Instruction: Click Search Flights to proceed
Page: home
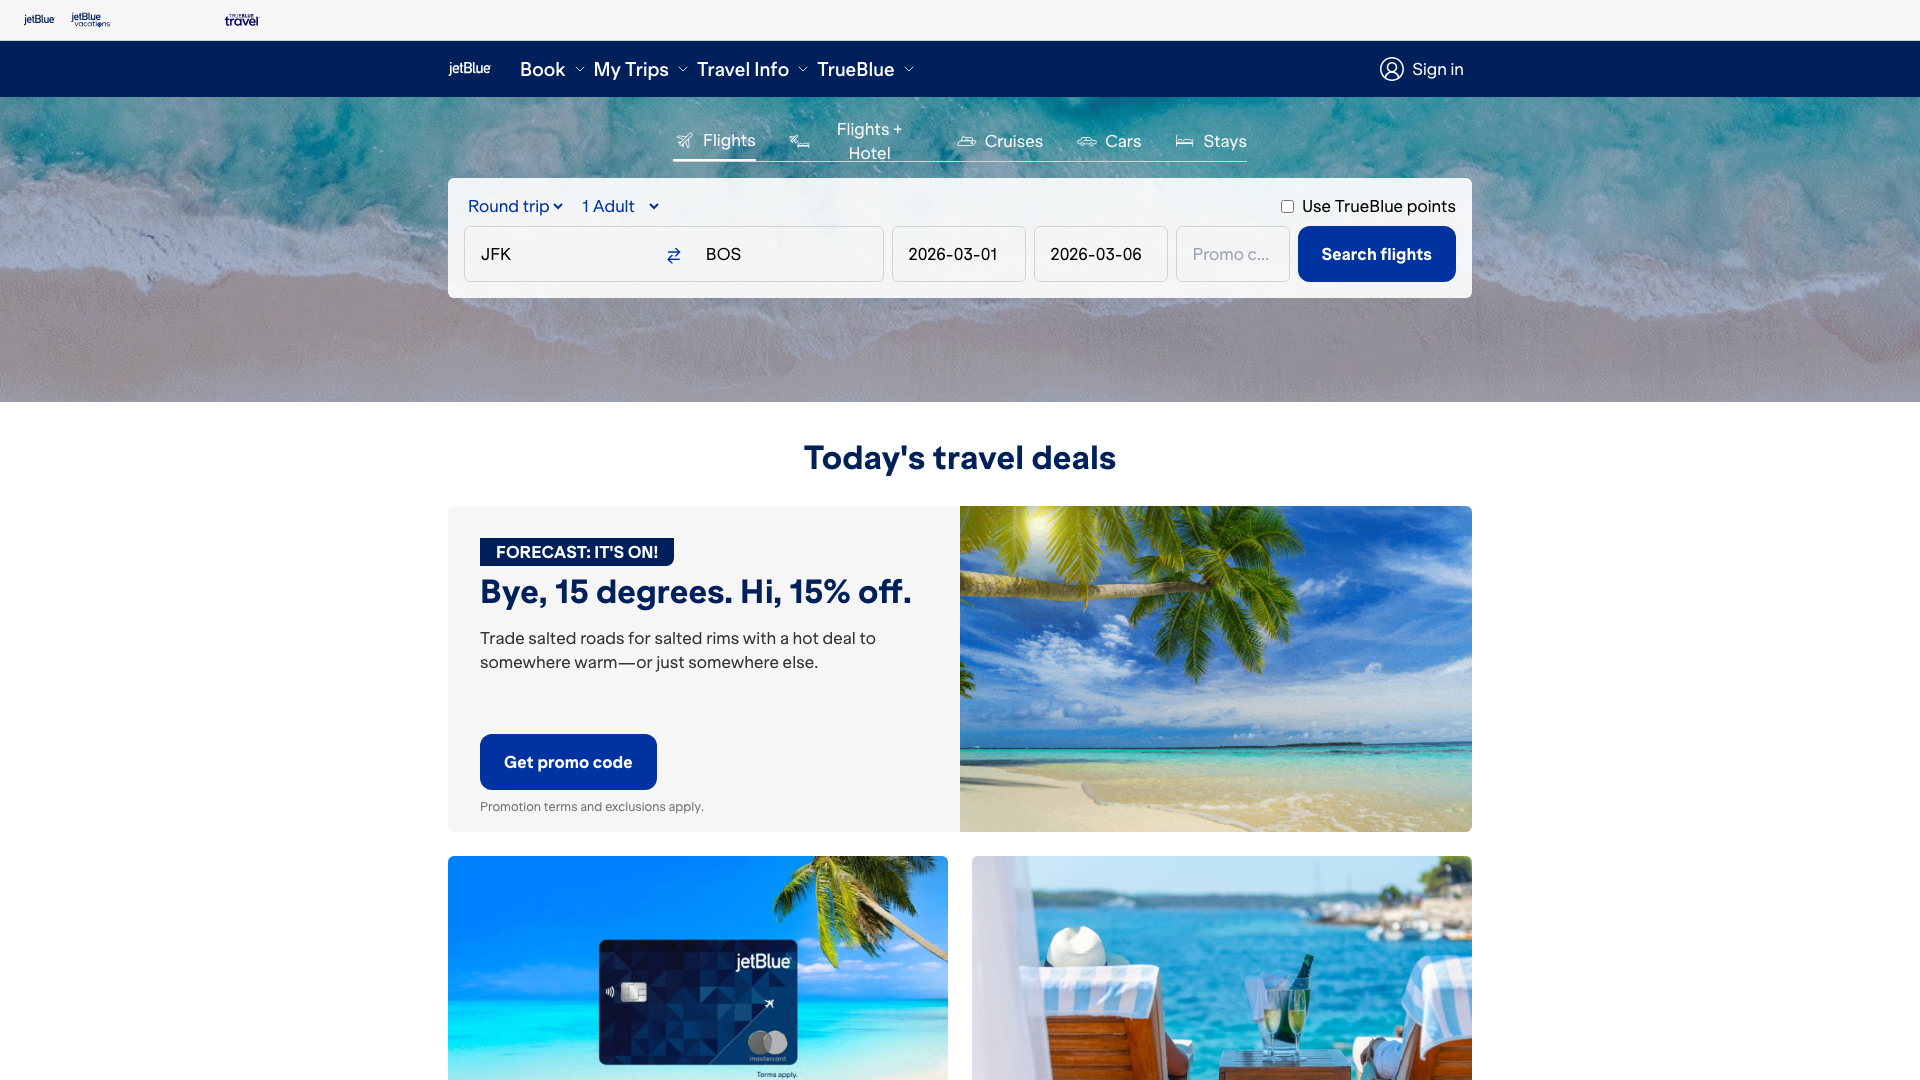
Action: click